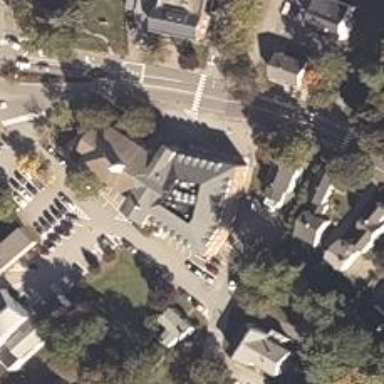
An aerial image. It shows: Town hall.